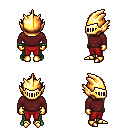
a pixel art fantasy rpg character, male body template, orc, green skin, maroon long-sleeve shirt, red pants, white blonde mohawk hairstyle, gold helm, gold gloves, gold boots, four views (front, back, left, right), 2x2 character sprite sheet, small pixel art, hard edges, no anti-aliasing